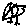
Label: bird